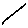
Label: line